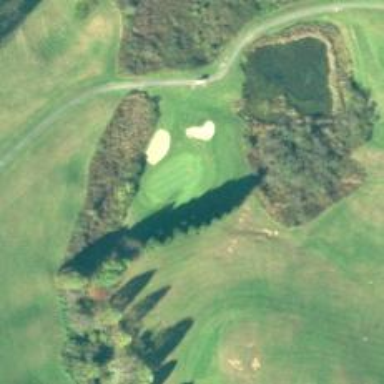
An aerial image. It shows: Golf green.